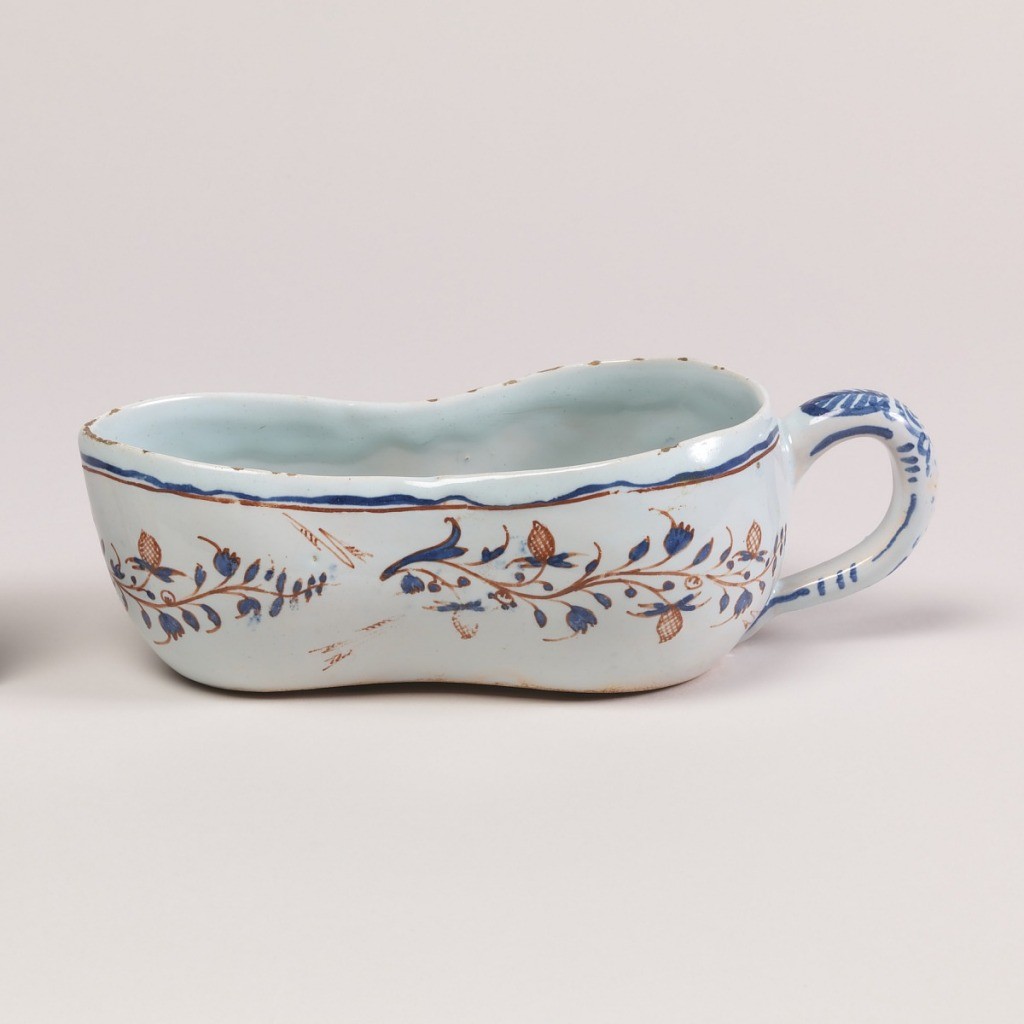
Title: Bourdalou
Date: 18th century
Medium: Tin-glazed earthenware
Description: Long vessel with handle at one end. Tinted blue glaze on warm beige earthenware. Body painted with blue and red leaves. A shaky blue and red line under the rim. Lines and leaf patterns break at handle which is decorated with blue leaf motif and spirals.